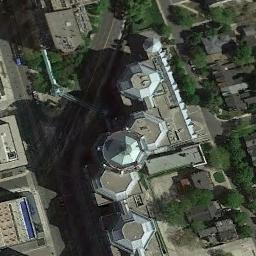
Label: church